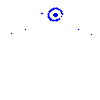
Particle: electron